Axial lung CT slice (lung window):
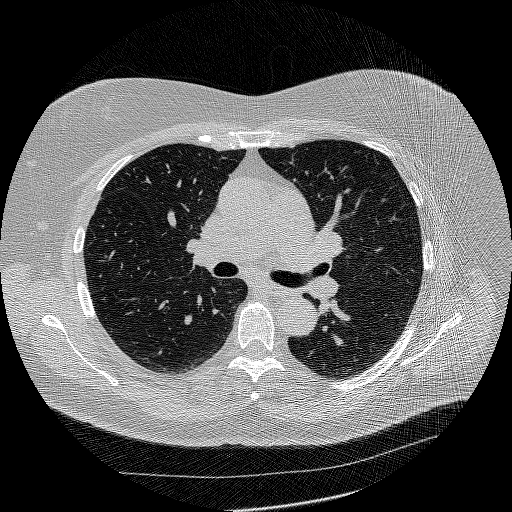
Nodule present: no